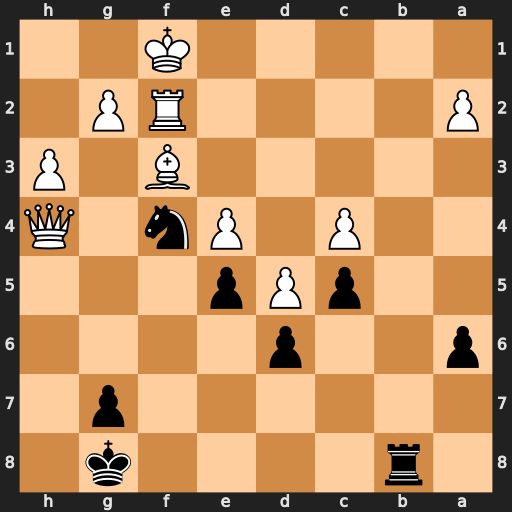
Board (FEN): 1r4k1/6p1/p2p4/2pPp3/2P1Pn1Q/5B1P/P4RP1/5K2
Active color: b
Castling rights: -
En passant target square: -
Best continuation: Rb1+ Bd1 Rxd1#